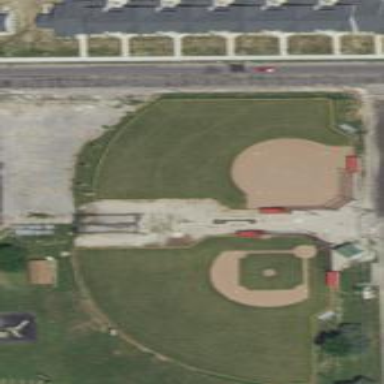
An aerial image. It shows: Softball pitch for leisure land activities.